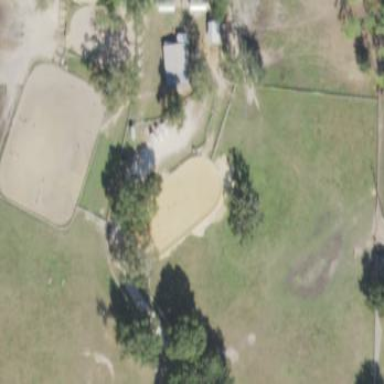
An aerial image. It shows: Area designated for horse riding.